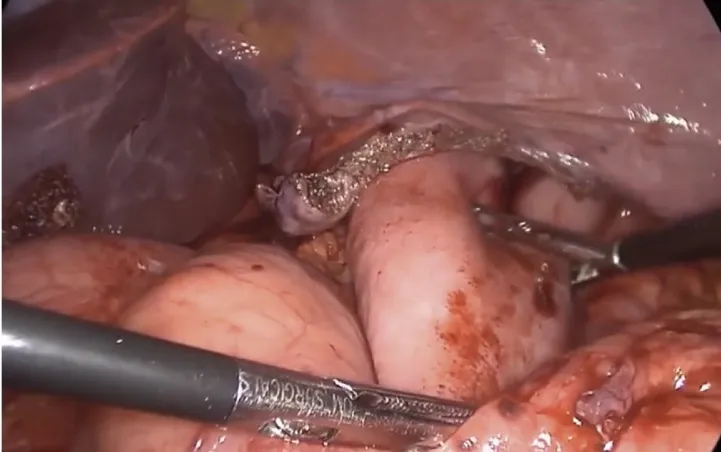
Drawing the stomach out of the diaphragmatic defect.
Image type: endoscopy (gi_endoscopy)